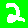
Digit: 2